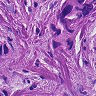
Metastatic tissue present: yes